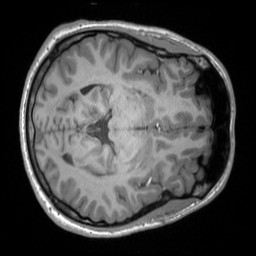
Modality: T1w
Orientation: axial
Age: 26
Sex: male
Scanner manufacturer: siemens
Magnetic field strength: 3 T
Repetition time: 2.53 s
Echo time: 0.00219 s